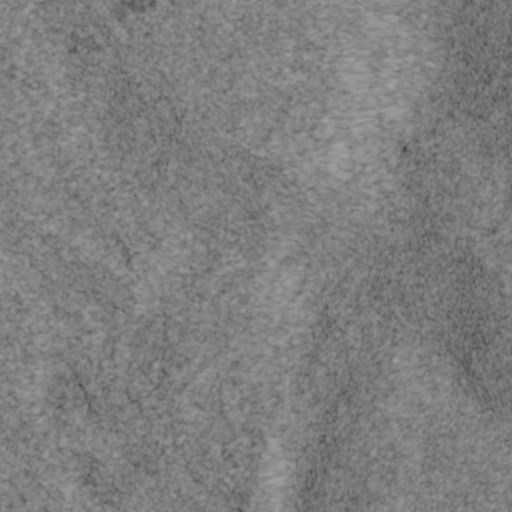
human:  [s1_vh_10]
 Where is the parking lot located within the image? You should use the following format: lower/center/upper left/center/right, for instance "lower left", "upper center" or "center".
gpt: The parking lot is located in the upper right of the image.
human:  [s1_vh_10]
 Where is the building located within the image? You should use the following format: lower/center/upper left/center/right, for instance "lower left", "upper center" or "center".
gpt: The building is located in the upper right of the image.
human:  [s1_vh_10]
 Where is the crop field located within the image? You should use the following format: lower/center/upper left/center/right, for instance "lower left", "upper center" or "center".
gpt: There is no crop field in the image.

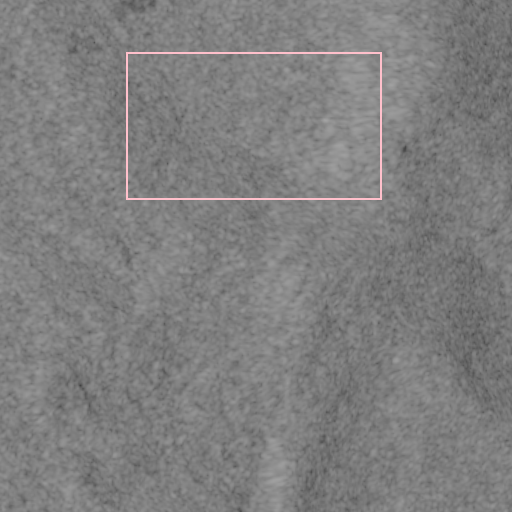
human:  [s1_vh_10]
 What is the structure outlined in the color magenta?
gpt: There is no magenta outline.
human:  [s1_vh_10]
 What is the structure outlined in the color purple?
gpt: There is no structure outlined in purple.